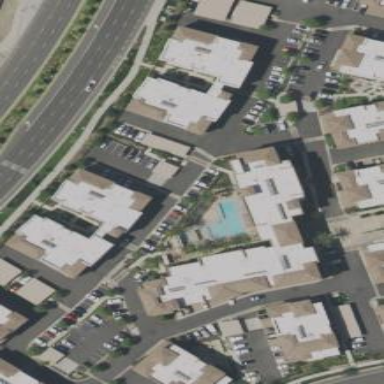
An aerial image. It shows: Residential area with apartments.